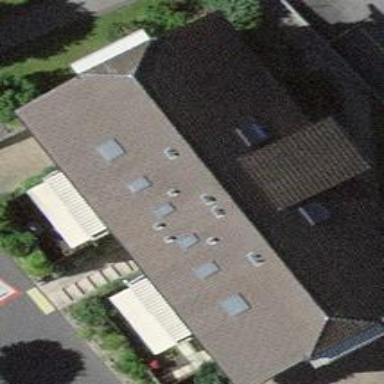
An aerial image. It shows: Building featuring apartments with half-hipped roof.